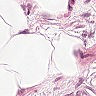
Metastatic tissue present: no